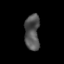
Tissue: lung
Cell type: Endothelial cells
Senescence score: 0.5823
Nuclear area (px): 520
Mean DAPI intensity: 82.606